Platform: macOS
Application: Chrome
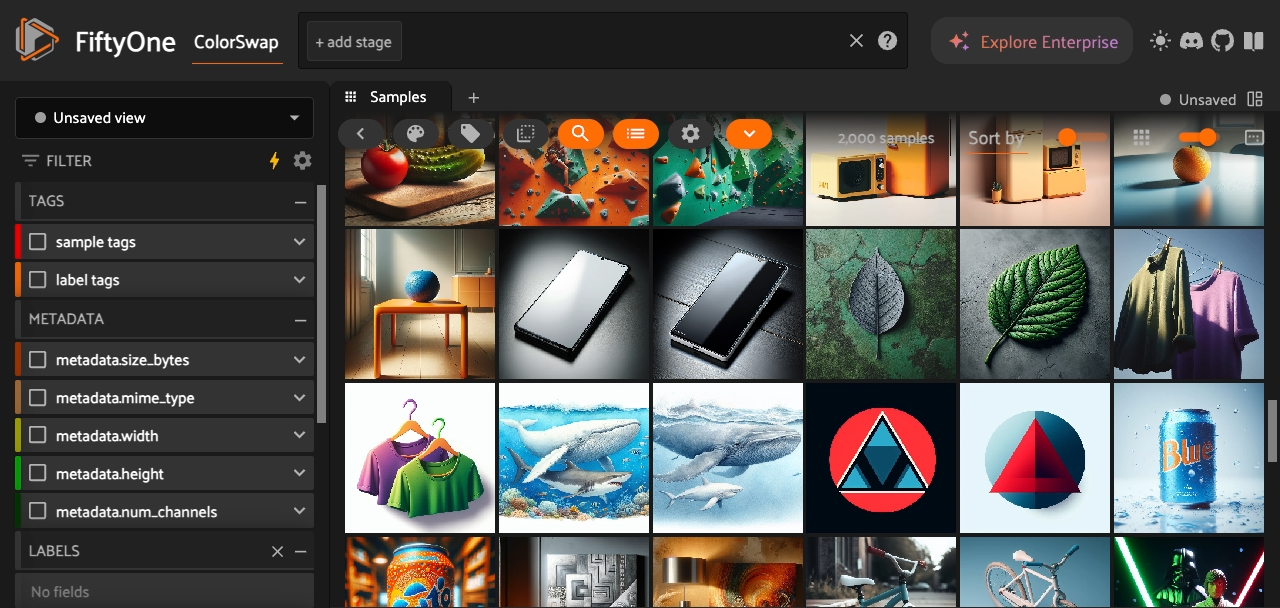
task_description: Display the metadata.size_bytes on the samples in the samples panel
action_type: click
element_info: Checkbox
steps_since_start: 1